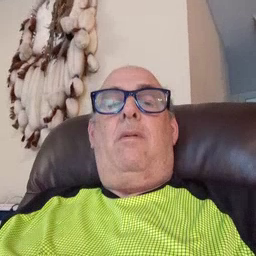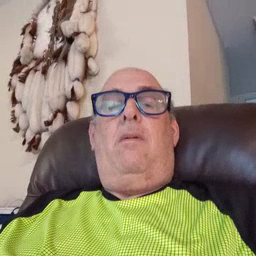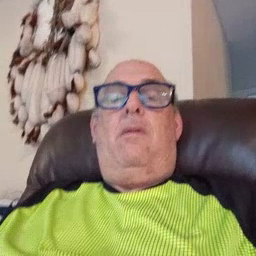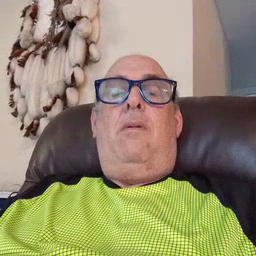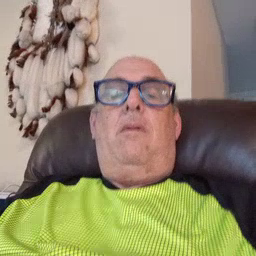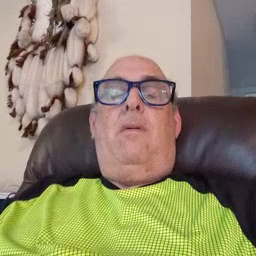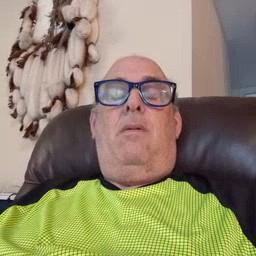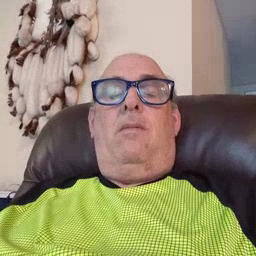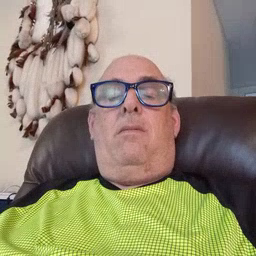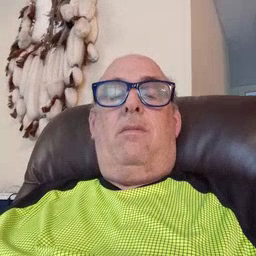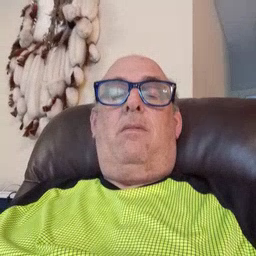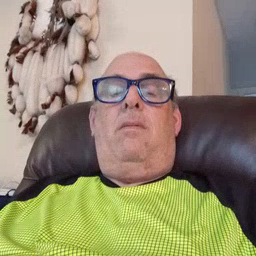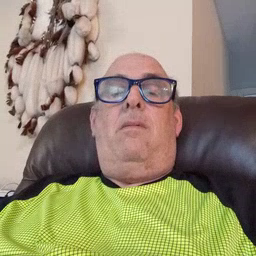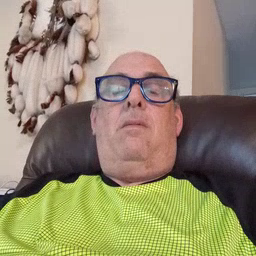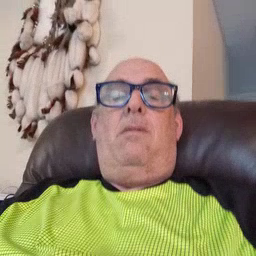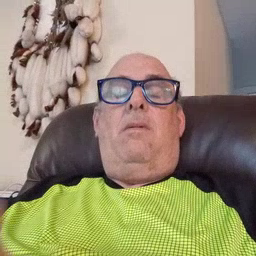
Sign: drawer